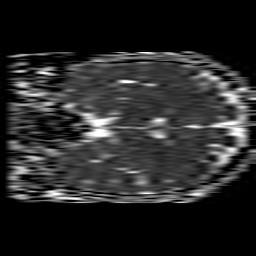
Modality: ADC
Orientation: coronal
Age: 20
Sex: male
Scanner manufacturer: philips
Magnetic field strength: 1.5 T
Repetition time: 4.33 s
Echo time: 0.1015 s